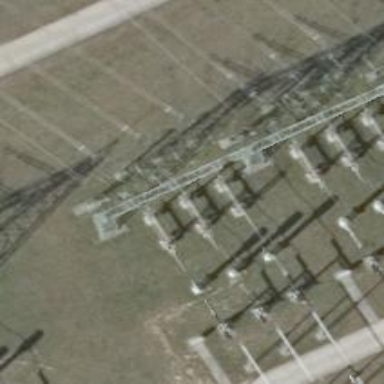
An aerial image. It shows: Three cables of power line.